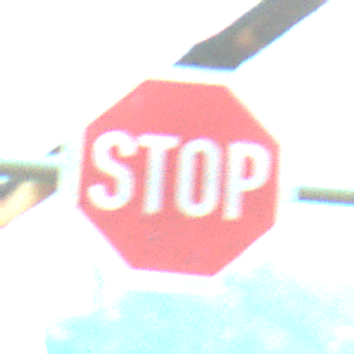
Verkehrszeichen: Stop
Umgebung: Roofed, Special
Tageszeit: MorningAfternoon
Wetter: PartlyCloudy
Licht: Natural
Jahreszeit: NotSpecified
Kontrast: MediumContrast